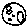
Label: moon